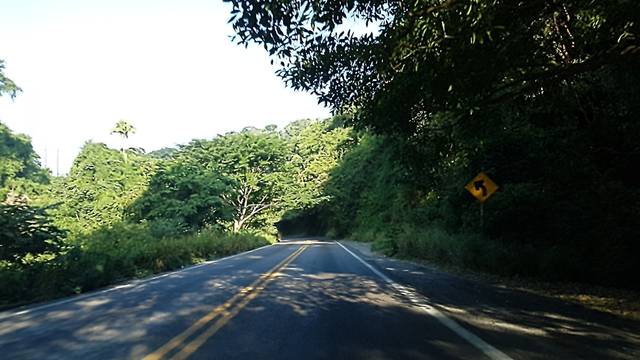
Region: Mexico
Coordinates: 20.821, -105.396